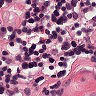
Metastatic tissue present: no